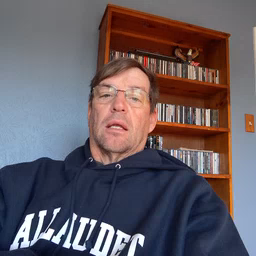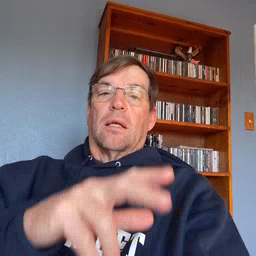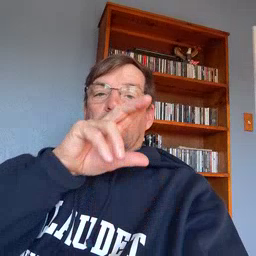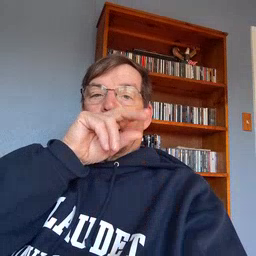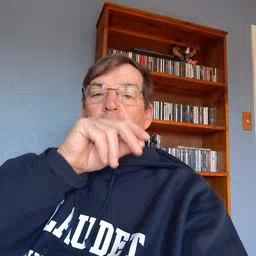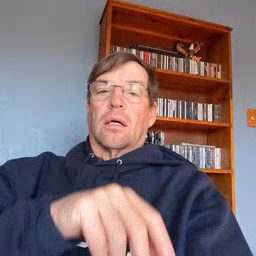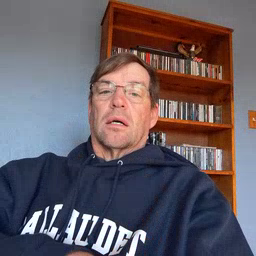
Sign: duck